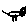
Label: cat